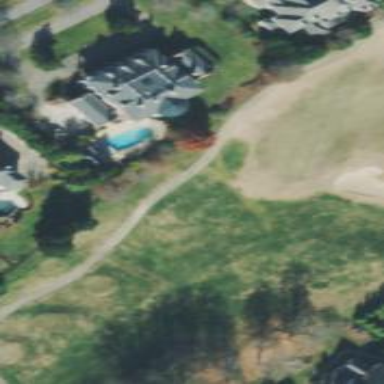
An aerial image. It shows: Path for golf carts.